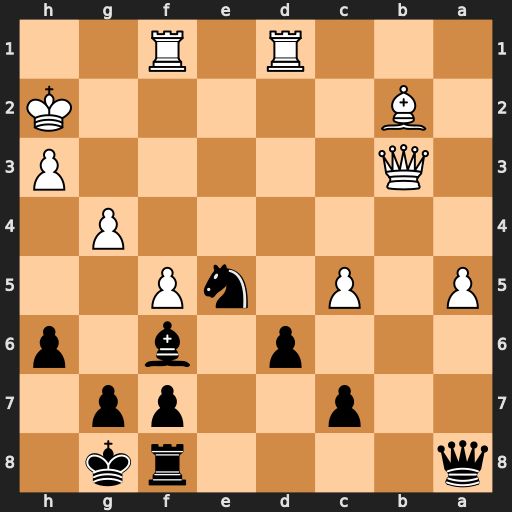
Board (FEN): q4rk1/2p2pp1/3p1b1p/P1P1nP2/6P1/1Q5P/1B5K/3R1R2
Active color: b
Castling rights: -
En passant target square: -
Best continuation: Rb8 Qxb8+ Qxb8